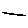
Label: line